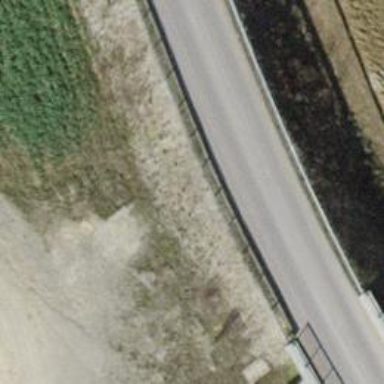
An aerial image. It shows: Paved track with grade1 tracktype.